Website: apple
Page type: customer-info-address
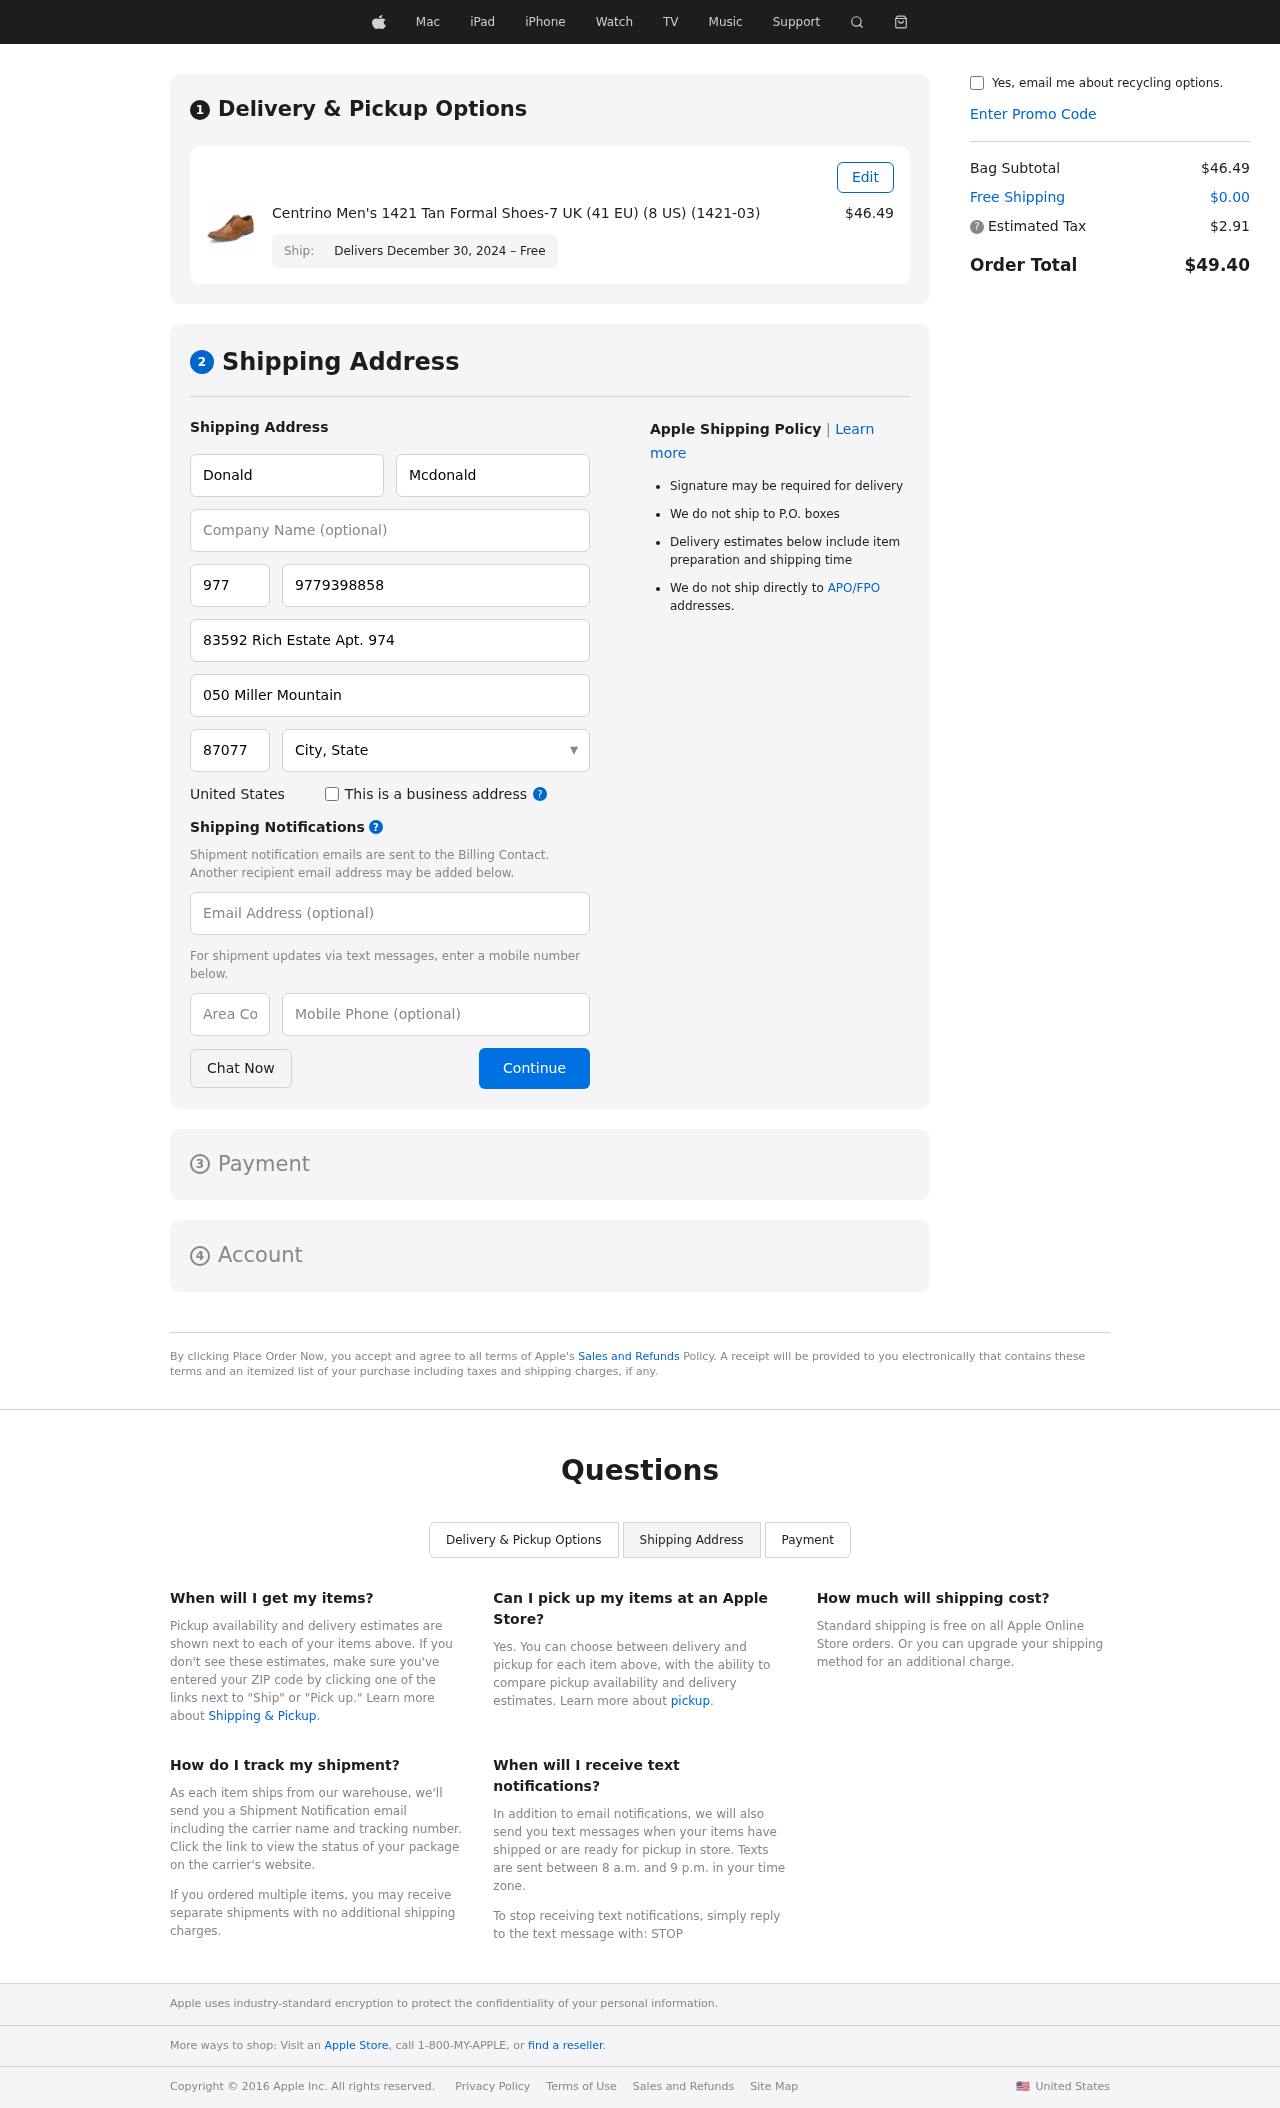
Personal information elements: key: PII_CITY_STATE
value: South Anna, ND
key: PII_COUNTRY
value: United States
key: PII_EMAIL
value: donald_mcdonald@hotmail.com
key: PII_FIRSTNAME
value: Donald
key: PII_LASTNAME
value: Mcdonald
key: PII_PHONE
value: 9779398858
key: PII_PHONE_ALT
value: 4503040894
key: PII_PHONE_ALT_AREA
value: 450
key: PII_PHONE_AREA
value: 977
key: PII_POSTCODE
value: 87077
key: PII_STREET
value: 83592 Rich Estate Apt. 974
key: PII_STREET2
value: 050 Miller Mountain
Product elements: key: PRODUCT1_NAME
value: Centrino Men's 1421 Tan Formal Shoes-7 UK (41 EU) (8 US) (1421-03)
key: PRODUCT1_PRICE
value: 46.49
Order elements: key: ORDER_DELIVERY_DATE
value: Delivers December 30, 2024 – Free
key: ORDER_SUBTOTAL
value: $46.49
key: ORDER_SHIPPING_COST
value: $0.00
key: ORDER_TAX
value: $2.91
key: ORDER_TOTAL
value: $49.40